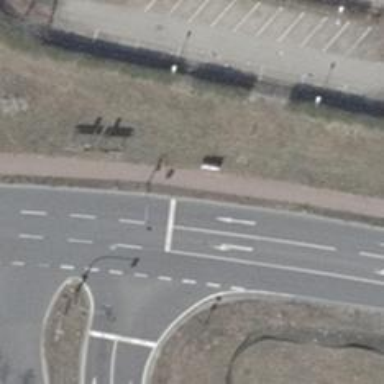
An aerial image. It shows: Road with traffic signals.